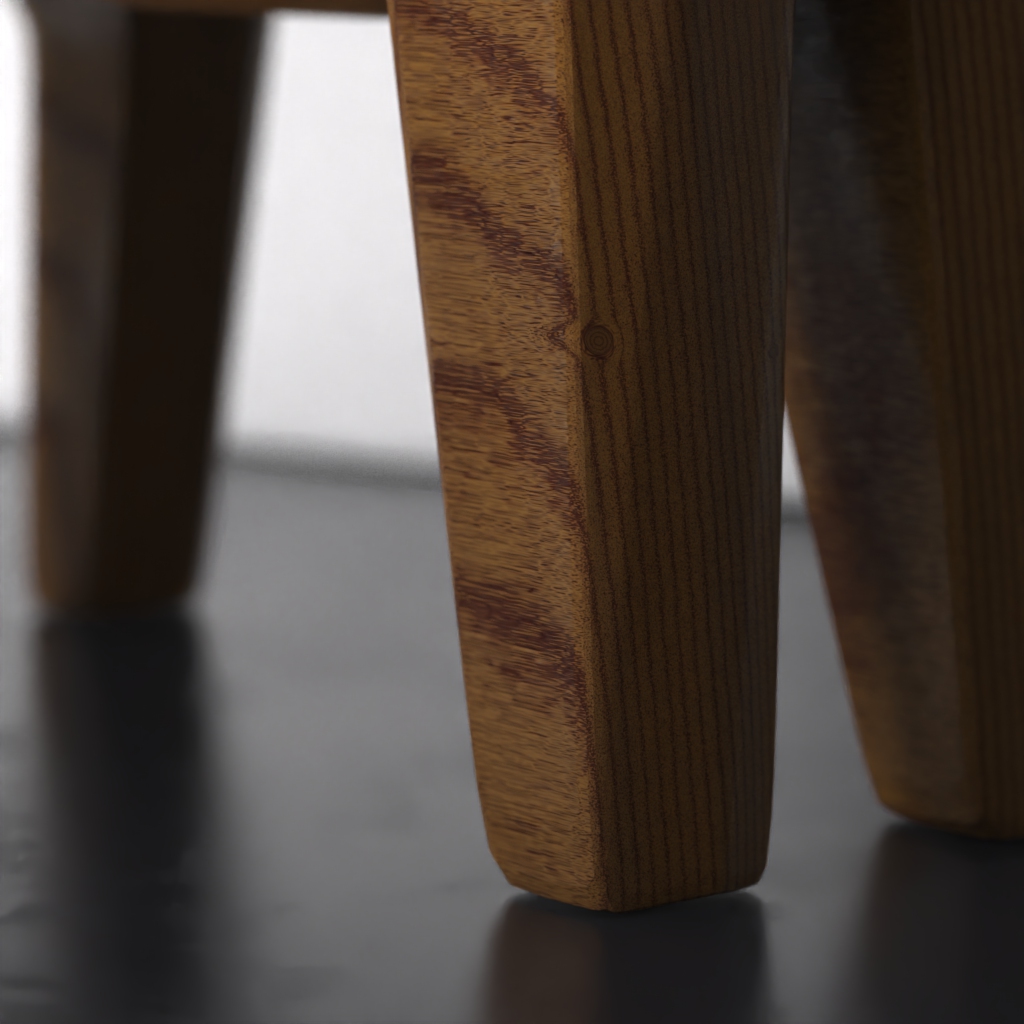
A high quality rendering of a dalahest_oak dalecarlian horse figurine made of varnished dark oak standing on a dark bathroom counter in an a clothing store with cold dimmed artificial lighting,extreme close-up from the rear hind legmacro, 150 mm, f 16, bokeh